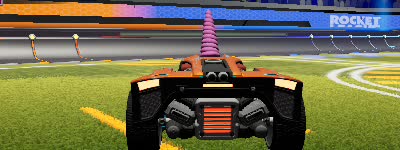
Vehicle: breakout